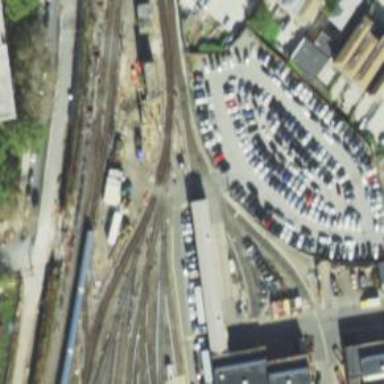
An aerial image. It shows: Railway level crossing.